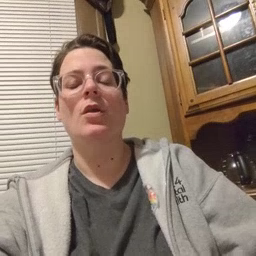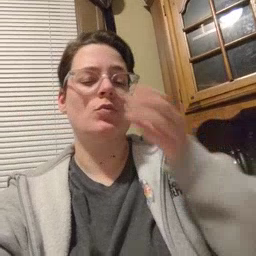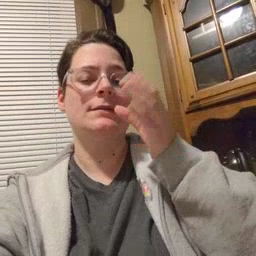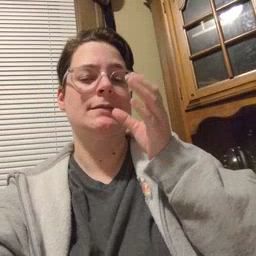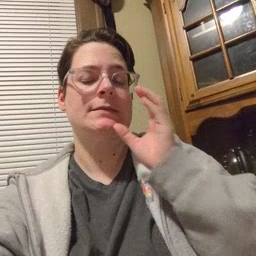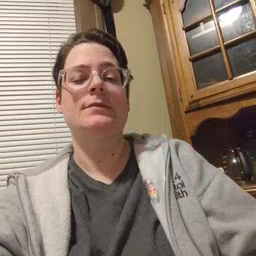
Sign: drink